Question: What I would like to do is call a certain post ID:

depending on what cell is tapped on a UITableView and display data from it on a different ViewController. Currently, each post has a different ID along with data shown in the photo above
I have seen this method used to call a username based on an ID:
'''
let uid = FIRAuth.auth()?.currentUser?.uid
FIRDatabase.database().reference().child("users").child(uid!).observeSingleEvent(of: .value, with: { (snapshot) in
if let dictionary = snapshot.value as? [String: AnyObject] {
self.userLabel.text = dictionary["username"] as? String
}
})
'''
Would this be possible to do this with a post ID like shown in the screenshot above? If so, what would be the simplest way to do that?
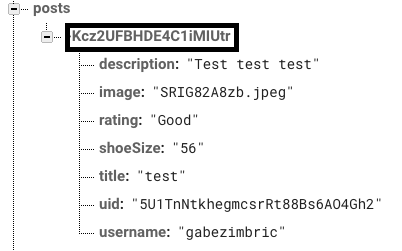
Answer: Okay, I simplified the code just so I can explain it easier.
First create a variable outside your methods called 'postID' and set this equal to FIRDatabase.database().reference().childByAutoID()
'let postID = UUID().uuidString'
then inside your postObject add another set and set the variable youve declared earlier '"postID": postID'
'''
let postObject: Dictionary<String, Any> = [
"uid": uid,
"title": title,
"price": price,
"rating": rating,
"description": description,
"username" : username,
"image": self.imageFileName,
"postID": self.postID
]
'''
Finally replace 'FIRDatabase.database().reference().child("posts").childByAutoID().setValue(postObject)'
with 'FIRDatabase.database().reference().child("posts").child(self.postID).setValue(postObject)'